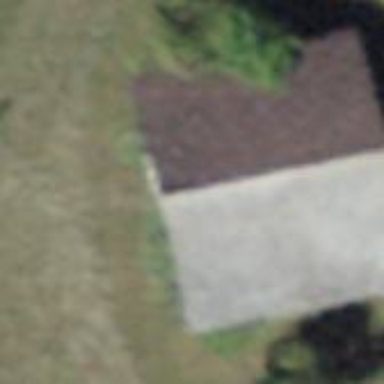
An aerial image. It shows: Rural barn.